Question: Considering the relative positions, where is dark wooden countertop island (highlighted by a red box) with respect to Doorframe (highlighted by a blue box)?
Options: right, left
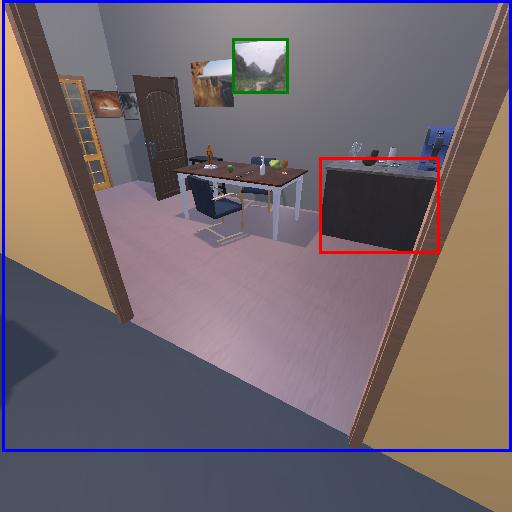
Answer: right